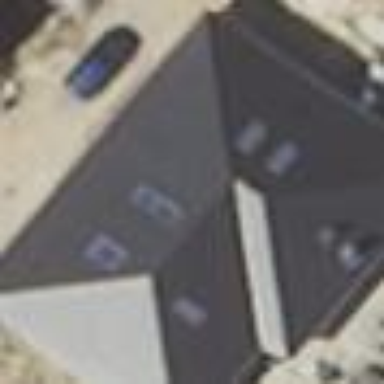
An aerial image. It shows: Shed building.